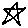
Label: star